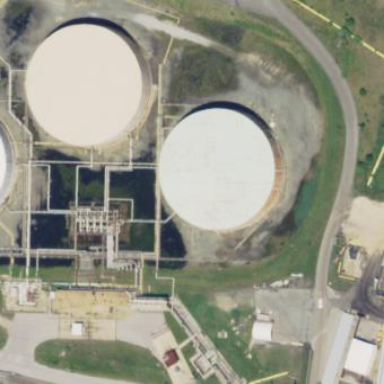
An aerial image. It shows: Storage tank building.